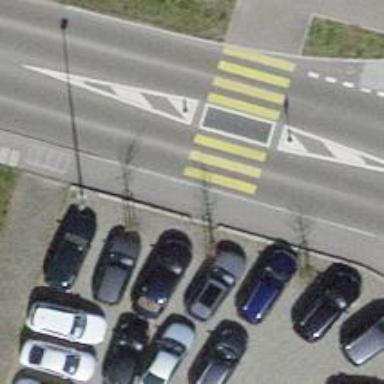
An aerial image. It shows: Footway with zebra crossing.